Question: I have a following situation:

So, receiver subscribes to two kind of events: eventA and eventB. NServiceBus creates queue for receiver (Receiver) and places messages of type eventA and eventB to to same queue. Question is, if I can configure NServiceBus to use separate queues (ReceiverEventA and ReceiverEventB) for each type of event for receiver? Or can I have two receivers in single process (and each receiver separate queue).
Thing is, that EventA takes much longer to process than EventB, and they are independent - so if they would be in separate queues, they could be processed concurrently.
Update: If i'm going with naive approach like this, receiver fails to start with null reference exception:
'''
private static IBus GetBus<THandler, TEvent>()
{
var bus = Configure.With(new List<Type>
{
typeof(THandler),
typeof(TEvent),
typeof(CompletionMessage)
})
.Log4Net()
.DefaultBuilder()
.XmlSerializer()
.MsmqTransport()
.IsTransactional(true)
.PurgeOnStartup(false)
.UnicastBus()
.LoadMessageHandlers()
.ImpersonateSender(false);
bus.Configurer.ConfigureProperty<MsmqTransport>(x => x.InputQueue, "Queue" + typeof(THandler).Name);
return bus.CreateBus().Start();
}
[STAThread]
static void Main()
{
Busses = new List<IBus>
{
GetBus<ItemEventHandlerA, ItemEventA>(),
GetBus<ItemEventHandlerB, ItemEventB>()
};
Application.EnableVisualStyles();
Application.SetCompatibleTextRenderingDefault(false);
Application.Run(new TestForm());
}
'''
Exception stack trace is:
> at NServiceBusTest2.WinFormsReceiver.Program.GetBusTHandler,TEvent in C:\Users\User\Documents\Visual Studio 2010\Projects\NServiceBusTest2\NServiceBusTest2.WinFormsReceiver\Program.cs:line 57
at NServiceBusTest2.WinFormsReceiver.Program.Main() in C:\Users\User\Documents\Visual Studio 2010\Projects\NServiceBusTest2\NServiceBusTest2.WinFormsReceiver\Program.cs:line 26
at System.AppDomain._nExecuteAssembly(RuntimeAssembly assembly, String[] args)
at System.AppDomain.ExecuteAssembly(String assemblyFile, Evidence assemblySecurity, String[] args)
at Microsoft.VisualStudio.HostingProcess.HostProc.RunUsersAssembly()
at System.Threading.ThreadHelper.ThreadStart_Context(Object state)
at System.Threading.ExecutionContext.Run(ExecutionContext executionContext, ContextCallback callback, Object state, Boolean ignoreSyncCtx)
at System.Threading.ExecutionContext.Run(ExecutionContext executionContext, ContextCallback callback, Object state)
at System.Threading.ThreadHelper.ThreadStart()
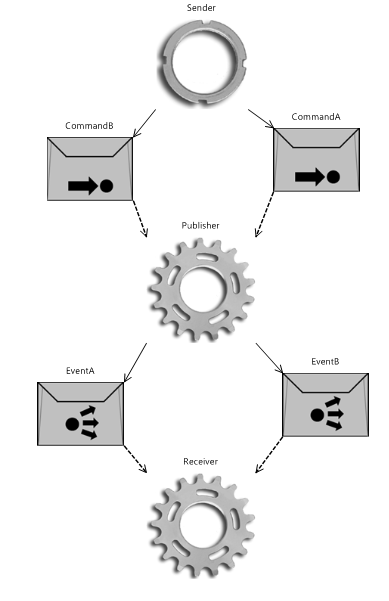
Answer: I started writing a more drawn-out explanation of why you should NOT have two separate processes, in support of my comment to the answer @stephenl posted. NServiceBus basically enforces one input queue per process.
So normally, you would have two separate processes. EventAService would read EventA from QForEventA, in a separate process from EventBService which would read EventB from QForEventB.
Then I looked more carefully at your example code and realized you were in a Windows Forms app. Duh! Now I feel a bit foolish. Of course you can only have one process. Imagine if after launching Outlook you also had to launch MailService.exe to actually get mail!
So the problem is really that you have drastically different processing times for EventA and EventB within your Windows Forms app. I don't have any way of knowing what that work is, but this is a little bit odd for a client application.
Most of the time it's a service that has big processing to do, and any message received by a client is fairly lightweight - something along the lines of "Entity X has changed so next time you'll need to load it direct from the database" and processing it involves just dropping something out of cache - certainly not a long-running process.
But it sounds like for whatever reason the processing in YOUR client takes longer, which in a WinForms app is concerning because of concerns about UI thread marshalling, blocking the UI thread, etc.
I would suggest a system where you don't do all the processing in the NServiceBus handler in your WinForms app, but marshal it off somewhere else. Throw it over to the ThreadPool as a work item, or something like that. Or put the long-running items into a Queue and have a background thread crunch on those at its own speed. That way all the NServiceBus message handler does is "Yep, got the message. Thank you very much." Then it shouldn't really matter if the NServiceBus messages are processed one at a time.
In the comments, the OP asks what happens if you throw the work to the ThreadPool after NServiceBus finsihes receiving it. That is, of course, the flip side to this approach - after NServiceBus is done, you're on your own - if it fails in the ThreadPool, then it's up to you to create your own retry logic, or just catch the exception, alert the user of the WinForms app, and let it die.
Obviously that's optimal, but it begs the question - just exactly what sort of work are you trying to accomplish in the WinForms app? If the robustness that NServiceBus offers (the automatic retries and error queue for poison messages) is a critical piece of this puzzle, then why is it going on in a WinForms application in the first place? This logic probably needs to be offloaded to a service external to the WinForms application, where having separate queues for each message type (by deploying separate services) becomes easy, and then only the pieces affecting the UI are ever sent back to the WinForms client. When the messages to the UI only affect the UI, processing them is almost always trivial, and you won't have any need for offloading to the ThreadPool to keep up.
Speaking directly to the situation you described in the <URL>, this really does sound like the kind of scenario where separate processes for each message type are exactly the prescribed solution. I hear that it sounds overwhelming to deploy and manage that many processes, but I think you'll find that it's not as bad as it sounds. There are even advantages - if you have to redeploy your connector with Amazon.com, for instance, you only have to redeploy THAT endpoint, with no downtime for any of the others, or any worries that bugs may have been introduced to the others.
To ease deployment, hopefully you're using a continuous integration server, and then check in to tools like <URL> NET START ServiceName is quite effective.